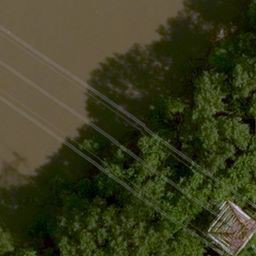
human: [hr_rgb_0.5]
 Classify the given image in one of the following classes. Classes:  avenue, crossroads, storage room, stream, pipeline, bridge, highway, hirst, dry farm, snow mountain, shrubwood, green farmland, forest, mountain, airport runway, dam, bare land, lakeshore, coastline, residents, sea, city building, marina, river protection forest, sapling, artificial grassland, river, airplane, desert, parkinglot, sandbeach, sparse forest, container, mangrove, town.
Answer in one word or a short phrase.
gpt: river protection forest